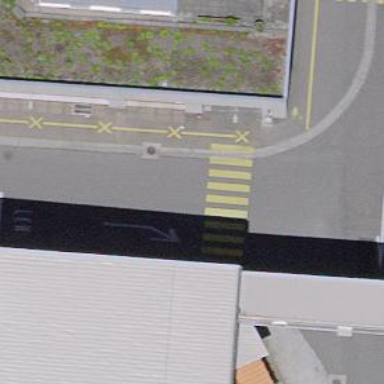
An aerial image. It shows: Zebra crossing on the road.